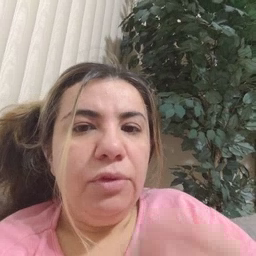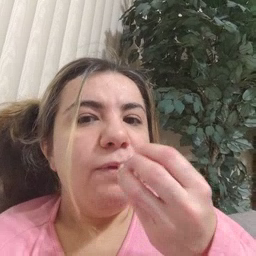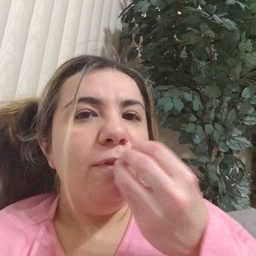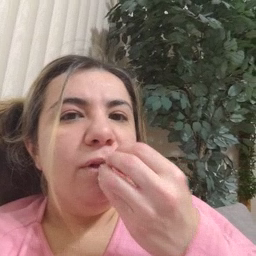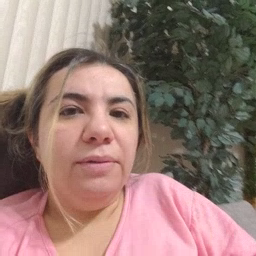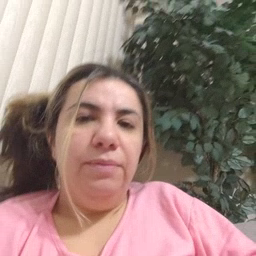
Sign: food